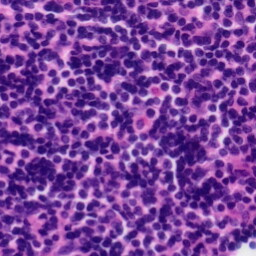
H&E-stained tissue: Tonsil